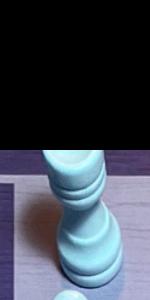
Label: Rook_White